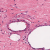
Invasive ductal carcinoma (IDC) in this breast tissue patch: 0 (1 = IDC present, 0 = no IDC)